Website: macys
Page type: store-pickup
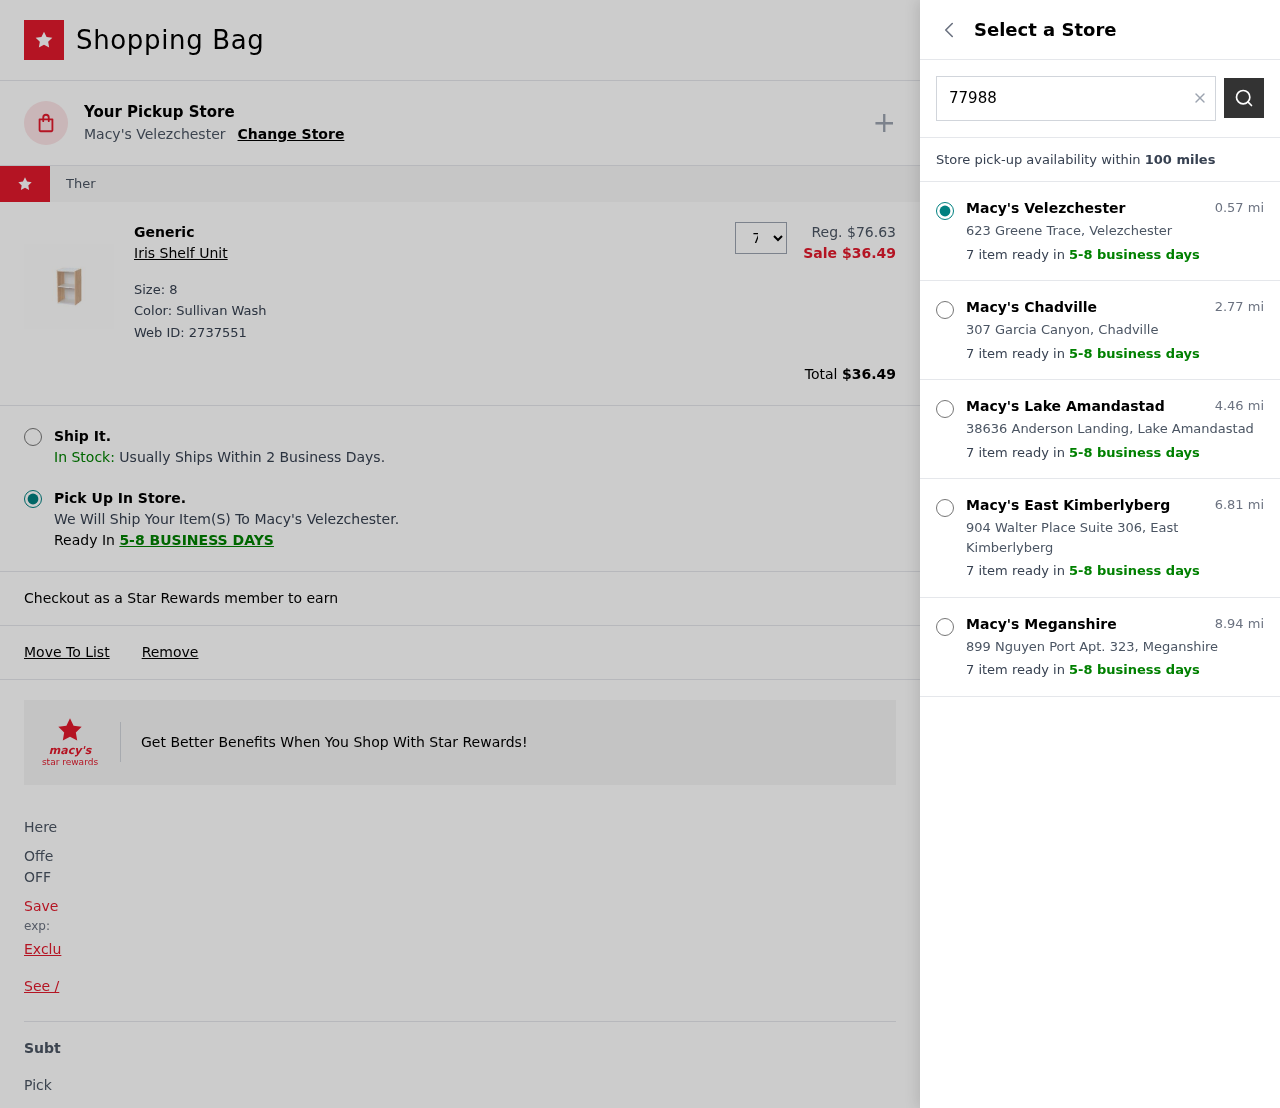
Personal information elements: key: PII_LOCATION1_CITY
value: Velezchester
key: PII_LOCATION1_STREET
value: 623 Greene Trace
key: PII_LOCATION2_CITY
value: Chadville
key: PII_LOCATION2_STREET
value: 307 Garcia Canyon
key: PII_LOCATION3_CITY
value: Lake Amandastad
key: PII_LOCATION3_STREET
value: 38636 Anderson Landing
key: PII_LOCATION4_CITY
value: East Kimberlyberg
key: PII_LOCATION4_STREET
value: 904 Walter Place Suite 306
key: PII_LOCATION5_CITY
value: Meganshire
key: PII_LOCATION5_STREET
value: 899 Nguyen Port Apt. 323
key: PII_POSTCODE
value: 77988
Product elements: key: PRODUCT1_BRAND
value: Generic
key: PRODUCT1_NAME
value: Iris Shelf Unit
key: PRODUCT1_PRICE
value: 36.49
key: PRODUCT1_QUANTITY
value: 7
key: PRODUCT1_ORIGINAL_PRICE
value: $76.63
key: PRODUCT1_WEB_ID
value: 2737551
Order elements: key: ORDER_TOTAL
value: $36.49
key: ORDER_DELIVERY_DATE
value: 5-8 business days
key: ORDER_DELIVERY_DATE
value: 5-8 BUSINESS DAYS
Search elements: key: SEARCH_LOCATION
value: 77988